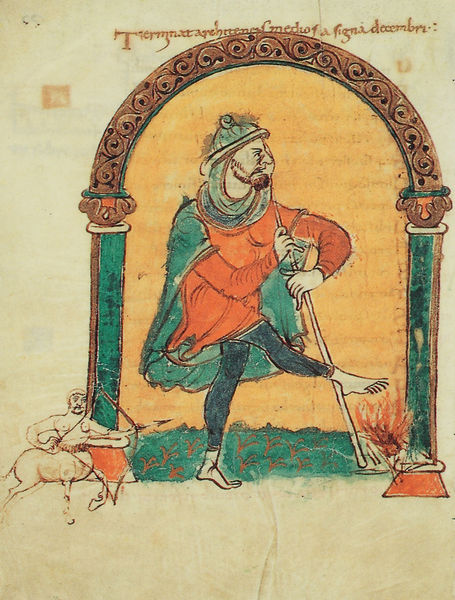
Titel: Martyrologium des Wandalbert von Prüm, 36 Blätter
Standort: Herkunft: Reichenau (EU - D - BW)
Institution: Bibliotheca Apostolica Vaticana
Schlagwörter: feuer, fuß, mann, umhang, gelb, grün, hut, mund, orange, profil, säule, säulen, zeichnung, rot, ornament, bart, stock, füße, schrift, bogen, stab, hitze, farbe, rundbogen, barfuss, arkade, buch, flammen, heiss, illustration, text, helm, kapitelle, ranke, pergament, kentaur, zentaur, schütze, miniatur, pfeil, feuerstelle, bogenschütze, buchmalerei, papyros, pfeil und bogen, menn, buchkunst, prüfung, speil, monatsbild, feuerprüfung, pfeilbogen, schlangenbeschwörer